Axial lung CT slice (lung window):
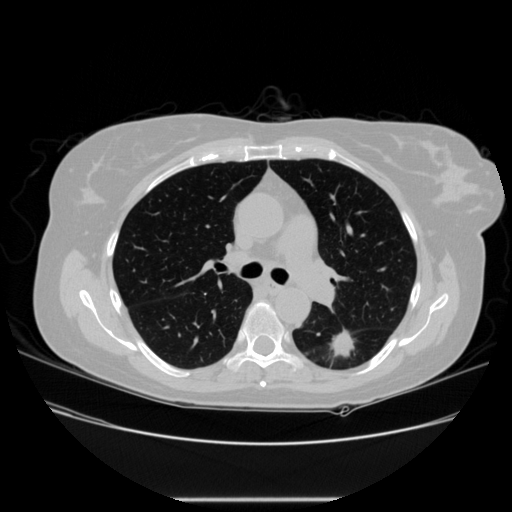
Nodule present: yes
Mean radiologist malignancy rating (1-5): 4.75